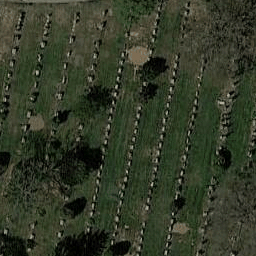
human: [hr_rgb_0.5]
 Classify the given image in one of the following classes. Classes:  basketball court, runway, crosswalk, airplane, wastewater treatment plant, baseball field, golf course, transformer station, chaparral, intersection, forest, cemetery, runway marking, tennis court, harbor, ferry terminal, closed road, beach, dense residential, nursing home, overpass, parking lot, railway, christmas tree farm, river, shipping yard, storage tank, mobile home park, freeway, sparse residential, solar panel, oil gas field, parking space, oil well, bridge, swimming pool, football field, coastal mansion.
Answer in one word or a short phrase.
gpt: cemetery